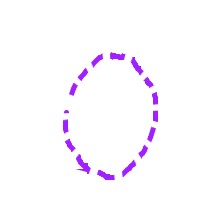
Shape: circle